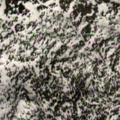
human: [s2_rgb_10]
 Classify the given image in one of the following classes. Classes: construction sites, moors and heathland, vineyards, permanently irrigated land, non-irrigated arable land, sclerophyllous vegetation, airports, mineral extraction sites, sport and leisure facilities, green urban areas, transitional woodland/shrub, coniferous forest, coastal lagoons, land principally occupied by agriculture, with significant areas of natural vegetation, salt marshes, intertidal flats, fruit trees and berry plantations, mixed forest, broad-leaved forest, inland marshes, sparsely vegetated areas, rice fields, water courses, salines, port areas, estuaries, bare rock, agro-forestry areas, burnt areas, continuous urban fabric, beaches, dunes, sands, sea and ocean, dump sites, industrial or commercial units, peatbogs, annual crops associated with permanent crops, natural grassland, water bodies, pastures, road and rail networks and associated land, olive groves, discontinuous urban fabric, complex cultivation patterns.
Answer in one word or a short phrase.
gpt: moors and heathland, sparsely vegetated areas